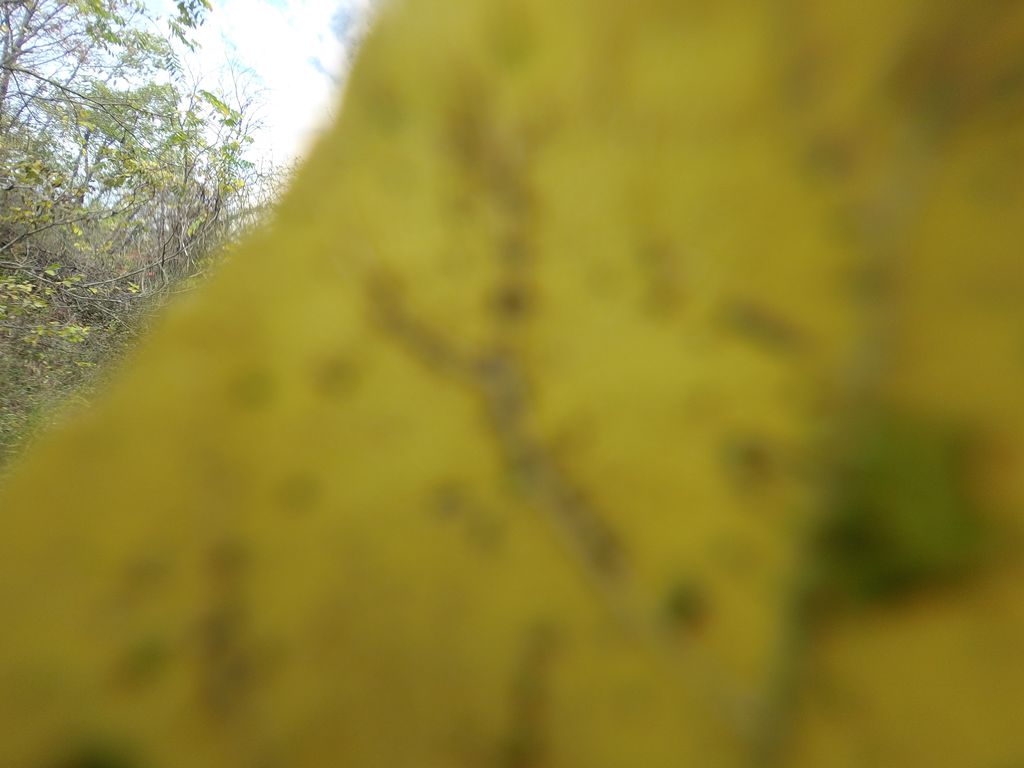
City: hamilton